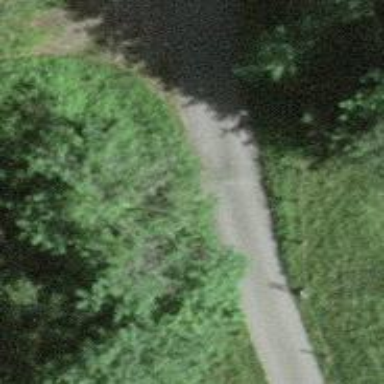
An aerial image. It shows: Unpaved footway.